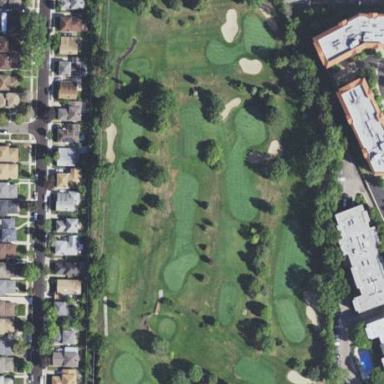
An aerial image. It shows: Golf course.